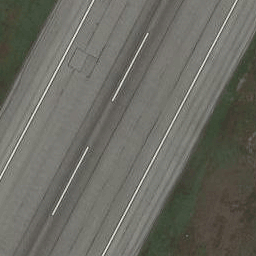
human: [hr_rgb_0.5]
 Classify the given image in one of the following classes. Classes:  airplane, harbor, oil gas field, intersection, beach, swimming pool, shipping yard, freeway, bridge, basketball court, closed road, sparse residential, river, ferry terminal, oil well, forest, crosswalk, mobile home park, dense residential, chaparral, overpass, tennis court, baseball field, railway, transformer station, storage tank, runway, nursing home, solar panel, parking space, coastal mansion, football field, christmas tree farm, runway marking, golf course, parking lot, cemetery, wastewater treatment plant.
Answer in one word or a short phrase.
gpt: runway